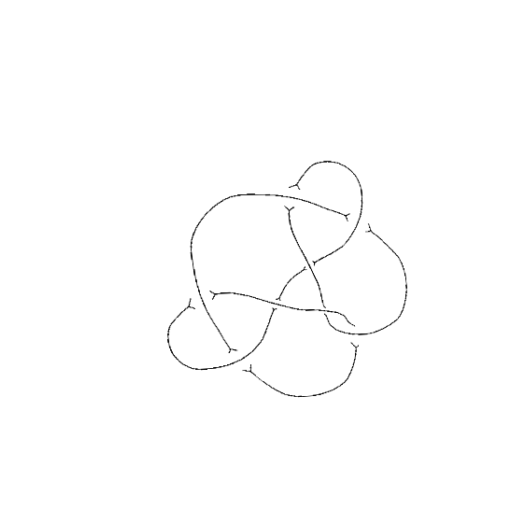
Crossing number: 8